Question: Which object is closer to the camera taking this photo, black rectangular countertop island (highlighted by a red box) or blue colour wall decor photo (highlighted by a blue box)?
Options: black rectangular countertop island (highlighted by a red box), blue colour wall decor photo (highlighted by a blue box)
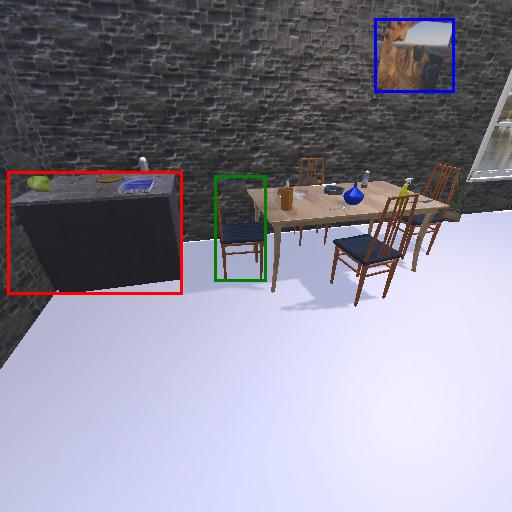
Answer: black rectangular countertop island (highlighted by a red box)